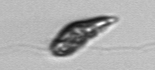
Label: Euglena